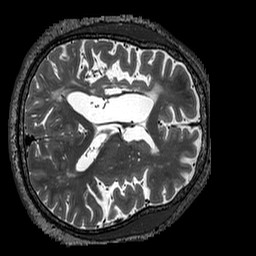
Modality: T2w
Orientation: axial
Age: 59
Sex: male
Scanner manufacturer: siemens
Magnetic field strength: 3 T
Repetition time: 3.2 s
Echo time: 0.567 s